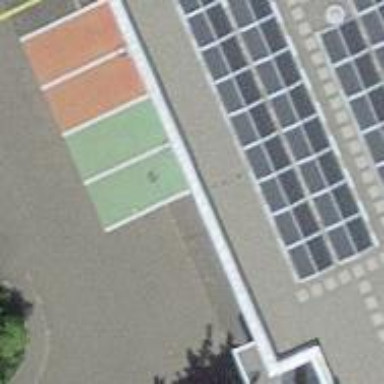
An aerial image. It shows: Charging station.